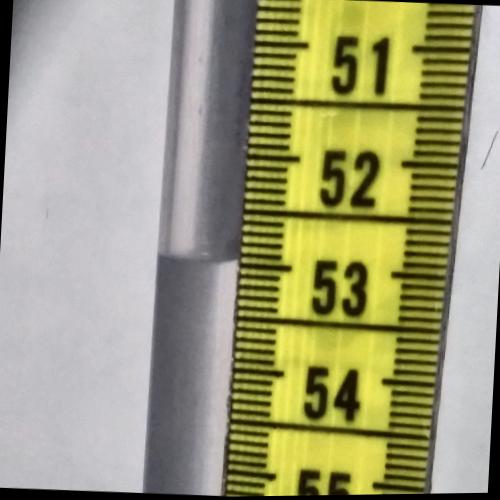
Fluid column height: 53.0 cm